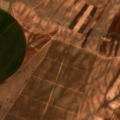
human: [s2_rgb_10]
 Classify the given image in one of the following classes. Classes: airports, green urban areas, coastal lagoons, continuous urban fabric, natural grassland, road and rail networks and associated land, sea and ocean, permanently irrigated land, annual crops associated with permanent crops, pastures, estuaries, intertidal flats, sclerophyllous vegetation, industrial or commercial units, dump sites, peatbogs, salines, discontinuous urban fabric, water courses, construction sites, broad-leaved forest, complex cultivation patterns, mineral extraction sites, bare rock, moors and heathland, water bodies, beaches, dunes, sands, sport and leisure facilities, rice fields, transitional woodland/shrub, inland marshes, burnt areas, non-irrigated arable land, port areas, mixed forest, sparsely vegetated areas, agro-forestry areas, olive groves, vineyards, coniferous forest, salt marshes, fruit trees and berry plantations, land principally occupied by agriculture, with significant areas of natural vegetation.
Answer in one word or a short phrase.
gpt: non-irrigated arable land, permanently irrigated land